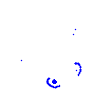
Particle: pion